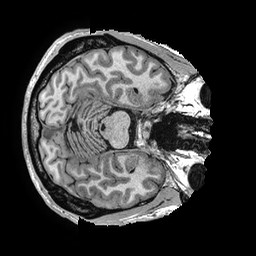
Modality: T1w
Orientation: axial
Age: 49
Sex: male
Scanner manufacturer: ge
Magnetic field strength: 3 T
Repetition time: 0.006952 s
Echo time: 0.00292 s